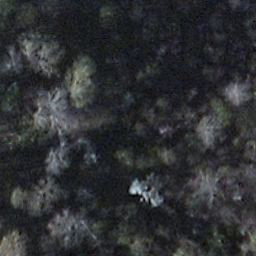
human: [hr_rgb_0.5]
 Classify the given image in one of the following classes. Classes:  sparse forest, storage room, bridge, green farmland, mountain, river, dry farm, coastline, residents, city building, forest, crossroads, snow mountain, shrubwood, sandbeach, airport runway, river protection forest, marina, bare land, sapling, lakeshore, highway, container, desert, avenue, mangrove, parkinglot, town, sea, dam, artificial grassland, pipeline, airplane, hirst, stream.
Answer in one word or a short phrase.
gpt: shrubwood